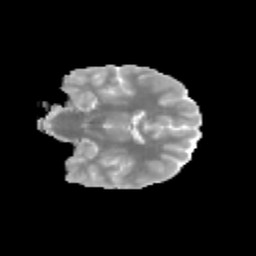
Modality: MD
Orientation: coronal
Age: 12
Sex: female
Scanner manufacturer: siemens
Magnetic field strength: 3 T
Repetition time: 3.8 s
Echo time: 0.07 s